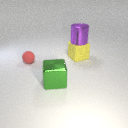
large green metal cube in front of large yellow rubber cube